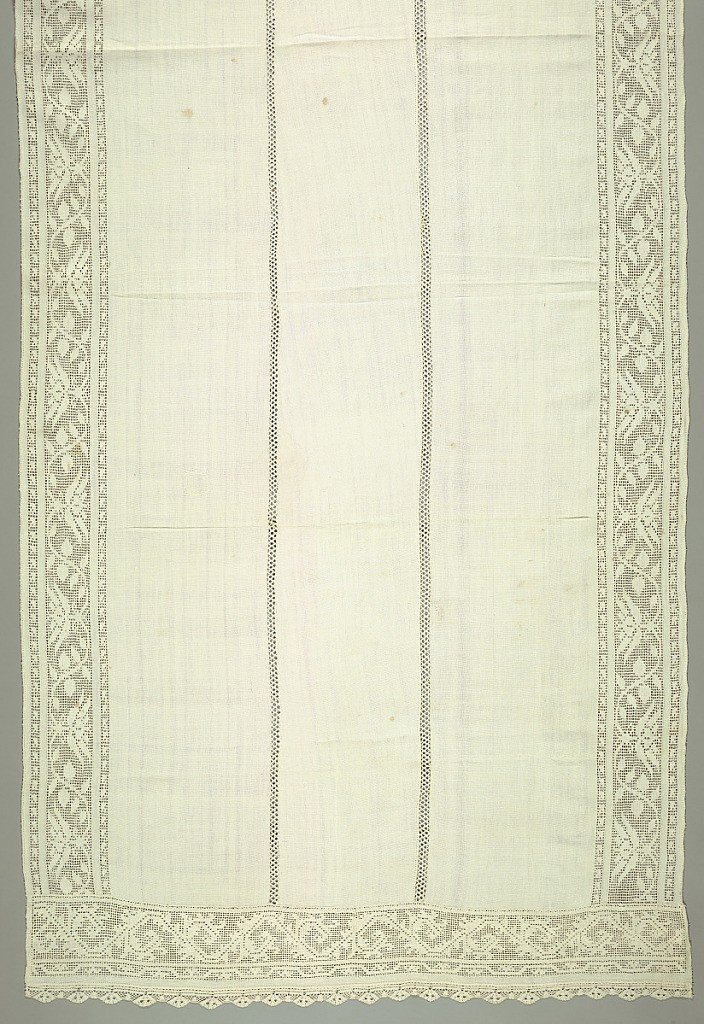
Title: Bed hanging
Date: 18th century
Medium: linen Technique: withdrawn element with darned motifs; bobbin lace
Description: Long hanging of white linen with drawn work band on all four sides. Bobbin lace insertions in two narrow strips, and bobbin lace edging at ends. Design in drawn work is of a symmetrically curving vine with tulip-like blossoms in profile.